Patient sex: F
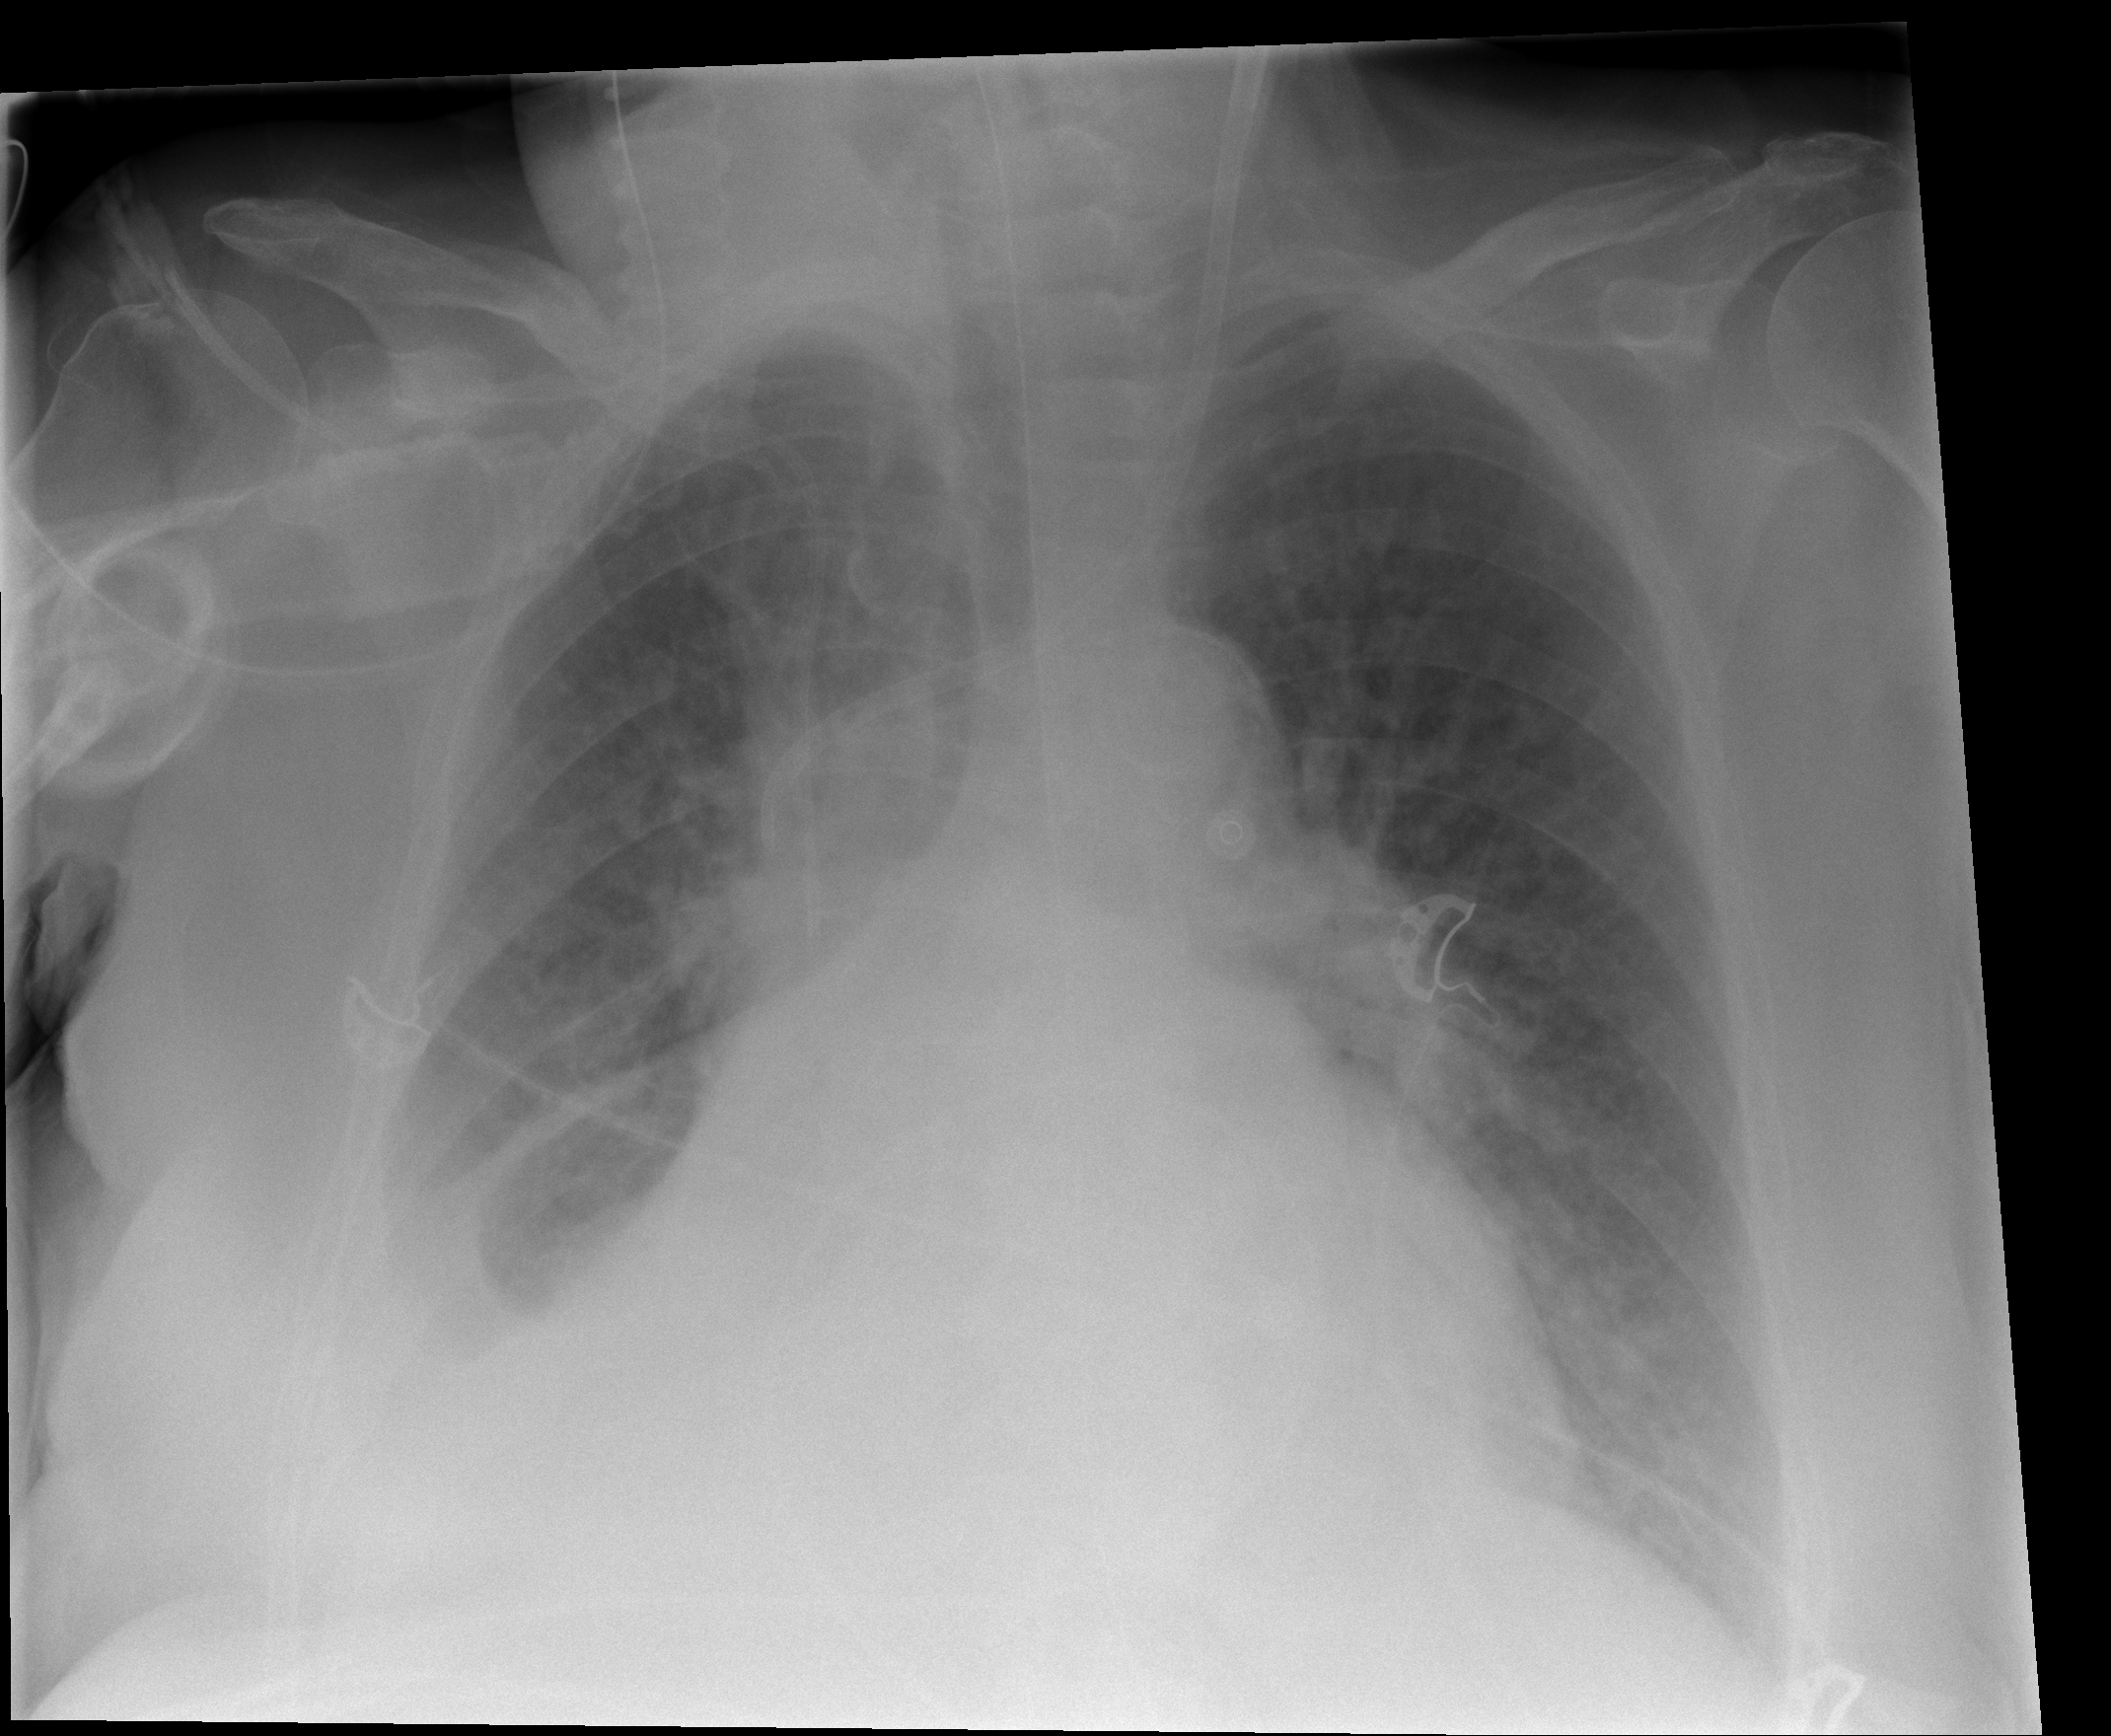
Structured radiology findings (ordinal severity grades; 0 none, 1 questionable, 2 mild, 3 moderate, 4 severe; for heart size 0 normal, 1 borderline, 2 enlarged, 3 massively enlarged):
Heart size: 3
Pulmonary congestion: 3
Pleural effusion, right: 3
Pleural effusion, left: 2
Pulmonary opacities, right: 2
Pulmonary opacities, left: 2
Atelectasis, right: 2
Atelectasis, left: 2